Question: This is related in spirit to <URL> question, but must be different in mechanism.
If you try to cache a 'knitr' chunk that contains a 'data.table' ':=' assignement then it acts as though that chunk has not been run, and later chunks do not see the affect of the ':='.
Any idea why this is? How does 'knitr' detect objects have updated, and what is 'data.table' doing that confuses it?
It appears you can work around this by doing 'DT = DT[, LHS:=RHS]'.
:
'''
'''{r}
library(data.table)
'''
Data.Table Markdown
========================================================
Suppose we make a 'data.table' in **R Markdown**
'''{r, cache=TRUE}
DT = data.table(a = rnorm(10))
'''
Then add a column using ':='
'''{r, cache=TRUE}
DT[, c:=5]
'''
Then we display that in a non-cached block
'''{r, cache=FALSE}
DT
'''
The first time you run this, the above will show a 'c' column,
from the second time onwards it will not.
'''

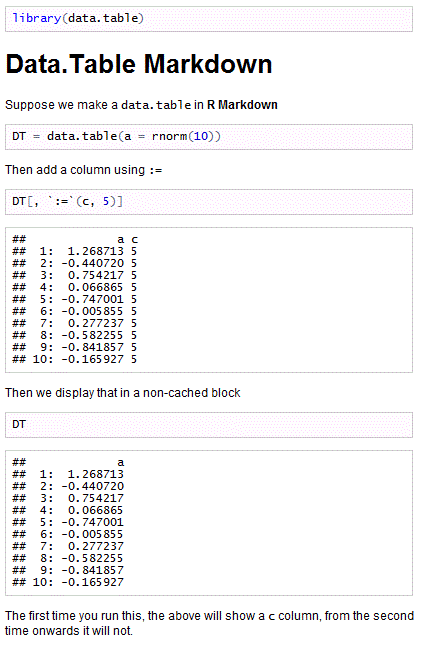
Answer: ## Speculation:
Here is what appears to be going on.
quite sensibly caches objects as as soon as they are created. It then updates their cached value whenever it detects that they have been altered.
, though, bypasses R's normal copy-by-value assignment and replacement mechanisms, and uses a ':=' operator rather than a '=', '<<-', or '<-'. As a result isn't picking up the signals that 'DT' has been changed by 'DT[, c:=5]'.
## Solution:
Just add this block to your code wherever you'd like the current value of 'DT' to be re-cached. It won't cost you anything memory or time-wise (since nothing except a reference is copied by 'DT <- DT') but it does effectively send a (fake) signal to that 'DT' has been updated:
'''
'''{r, cache=TRUE, echo=FALSE}
DT <- DT
'''
'''
---
## Working version of example doc:
Check that it works by running this edited version of your doc:
'''
'''{r}
library(data.table)
'''
Data.Table Markdown
========================================================
Suppose we make a 'data.table' in **R Markdown**
'''{r, cache=TRUE}
DT = data.table(a = rnorm(10))
'''
Then add a column using ':='
'''{r, cache=TRUE}
DT[, c:=5]
'''
'''{r, cache=TRUE, echo=FALSE}
DT <- DT
'''
Then we display that in a non-cached block
'''{r, cache=FALSE}
DT
'''
The first time you run this, the above will show a 'c' column.
The second, third, and nth times, it will as well.
'''